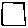
Label: square